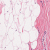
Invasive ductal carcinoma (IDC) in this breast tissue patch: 0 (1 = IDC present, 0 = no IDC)